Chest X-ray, PA view. Patient: 51 years old, sex F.
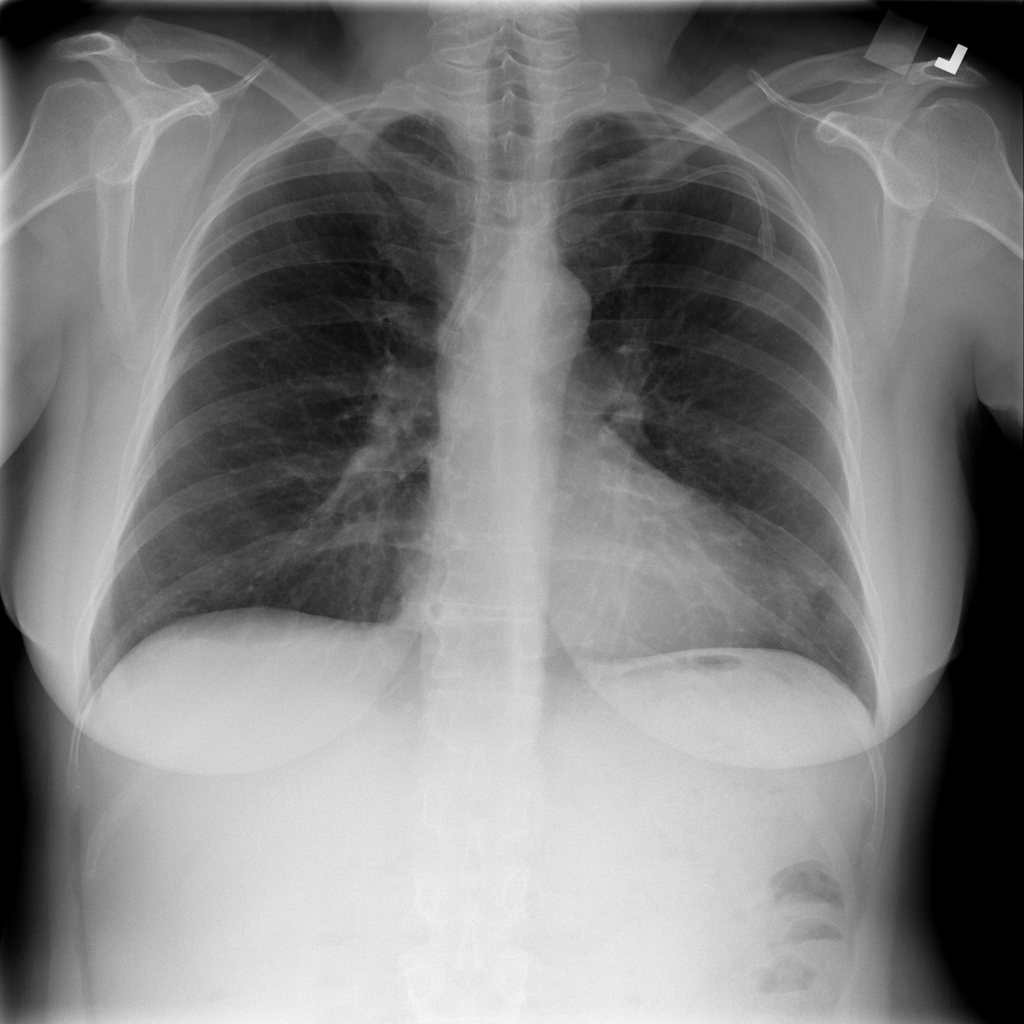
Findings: No Finding